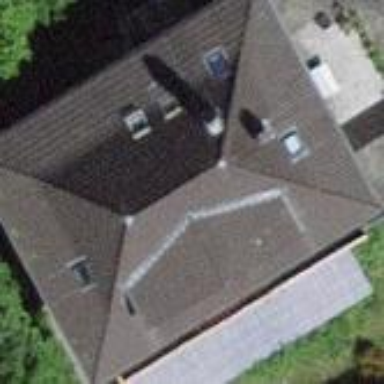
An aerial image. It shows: The building has hipped roof made of roof tiles.